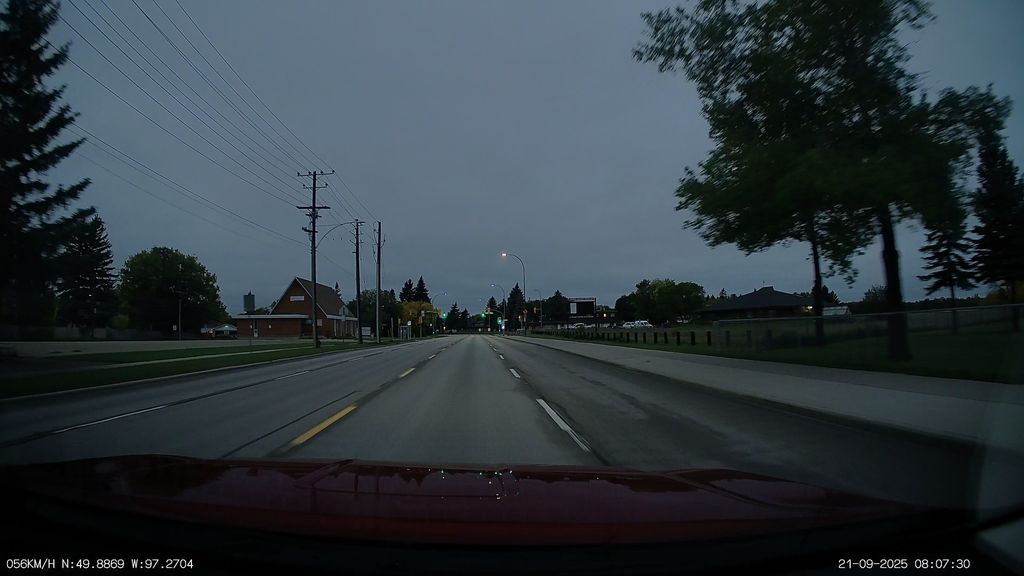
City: winnipeg